Aerial crown-view tile of a tropical tree (Barro Colorado Island, Panama), acquired 20250414:
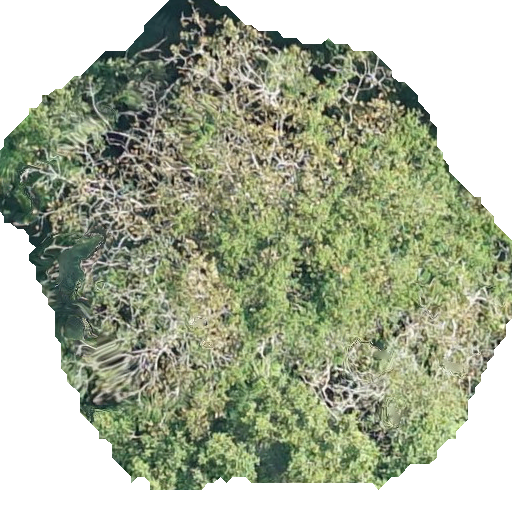
Species: Dipteryx oleifera
GBIF accepted scientific name: Dipteryx oleifera
Crown area: 270.567 m²